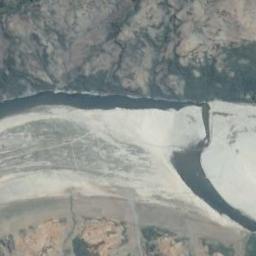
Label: river